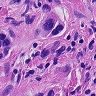
Metastatic tissue present: yes